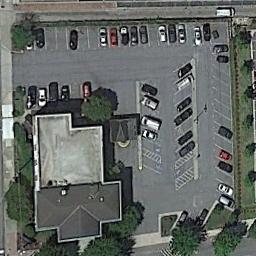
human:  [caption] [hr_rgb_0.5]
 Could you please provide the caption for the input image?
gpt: There are several trees beside the parking lot .

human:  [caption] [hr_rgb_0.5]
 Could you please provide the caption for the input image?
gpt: The parking lot has some neatly arranged cars and a building is next to the parking lot .

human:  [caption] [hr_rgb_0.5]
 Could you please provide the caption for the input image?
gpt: The parking lot is next to some buildings and trees .

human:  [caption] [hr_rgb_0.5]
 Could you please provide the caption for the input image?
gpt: Many cars are in the parking lot .

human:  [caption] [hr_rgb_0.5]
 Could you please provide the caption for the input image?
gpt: There are some green trees beside the parking lot .